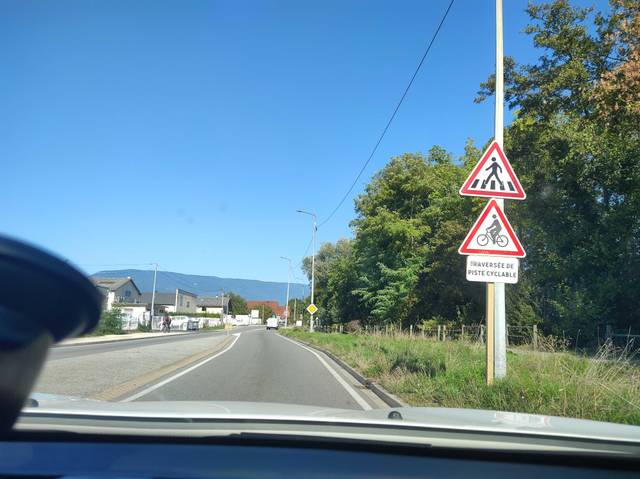
Region: France
Coordinates: 45.557, 5.95